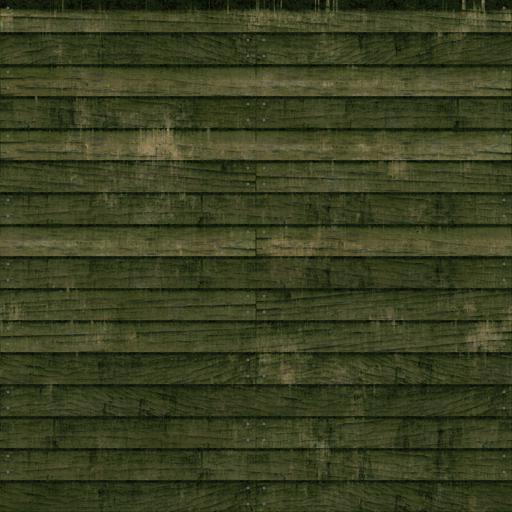
Tags: moss mossy plank planks wood wooden